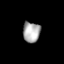
Tissue: lung
Cell type: Epithelial cells
Senescence score: 0.22
Nuclear area (px): 345
Mean DAPI intensity: 171.812